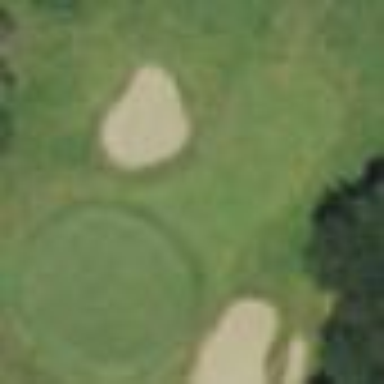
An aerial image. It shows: Scenic golf fairway.